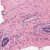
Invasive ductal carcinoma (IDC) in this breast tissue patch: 0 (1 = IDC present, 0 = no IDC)